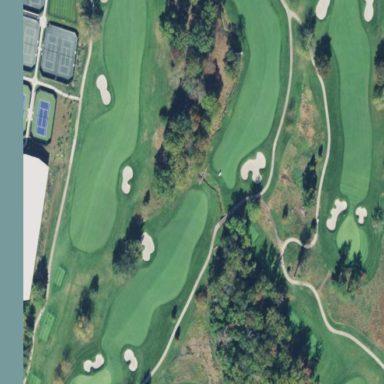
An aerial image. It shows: Rough area on grassy golf course.